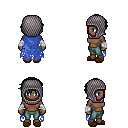
a pixel art fantasy rpg character, female body template, human, dark skin, blue tattered cape, teal pants, green short bangs hairstyle, chain hood, white cloth bandages, brown slippers, four views (front, back, left, right), 2x2 character sprite sheet, small pixel art, hard edges, no anti-aliasing